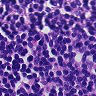
Metastatic tissue present: no